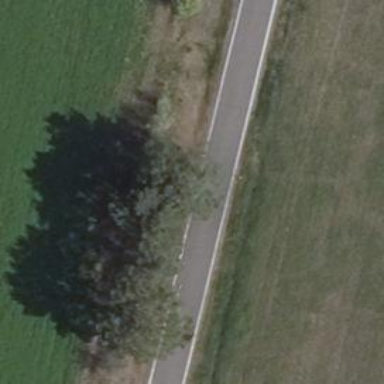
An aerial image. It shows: Row of deciduous broadleaved trees.